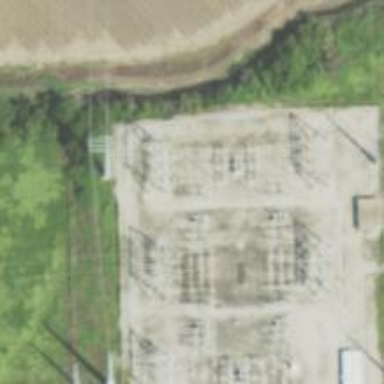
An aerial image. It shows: Switch used for power control.